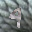
Label: 4